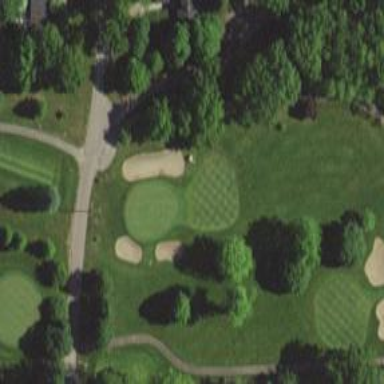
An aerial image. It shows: Golf hole.